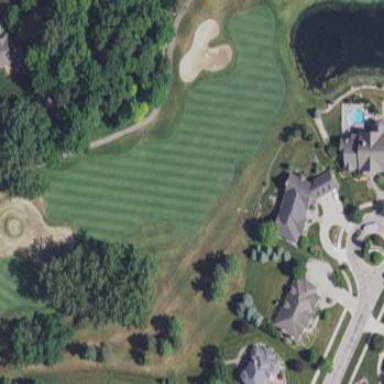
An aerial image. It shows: Grassy area designated as golf fairway.